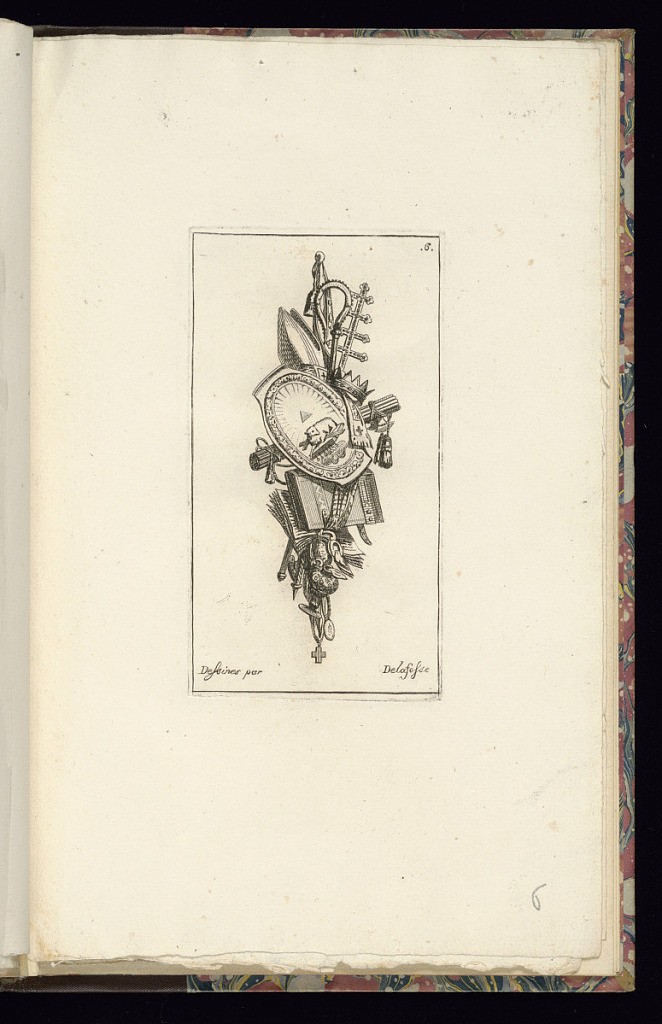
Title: Trophy Design
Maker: Jean-Charles Delafosse, French, 1734 – 1789
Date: late 18th century
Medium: Etching on laid paper
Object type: Print
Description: Design for an ornamental hanging trophy. A copy after one of the trophies in the print titled ‘Attributs D'Eglise (Attributes of the Church), published ca. 1771-1775 by Jean-François Daumont, engraved by Pierre François Tardieu, after Jean Charles Delafosse. Trophy depicting objects associated with the church and liturgy, including books, papers, bishop's hat (miter), staff (crozier), crown, ewers, cross, coin, priest stole, and plaque with religious imagery (a lamb with a cross and pyramid). The plate is numbered.